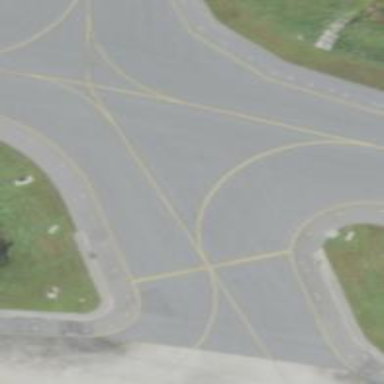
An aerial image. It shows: Image of taxiway at airport.